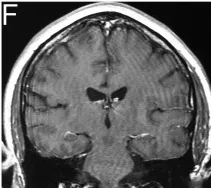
After. Treatment. Coronal planes.
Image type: radiology (mri)